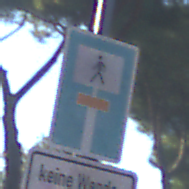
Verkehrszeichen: SackgasseFussgaengerDurchlaessig
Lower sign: HinweisGeaenderteVorfahrtVerkehrsfuehrungVerkehrsregelung3
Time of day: MorningAfternoon
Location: Outdoor (Suburban)
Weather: Clear
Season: NotSpecified
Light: Natural